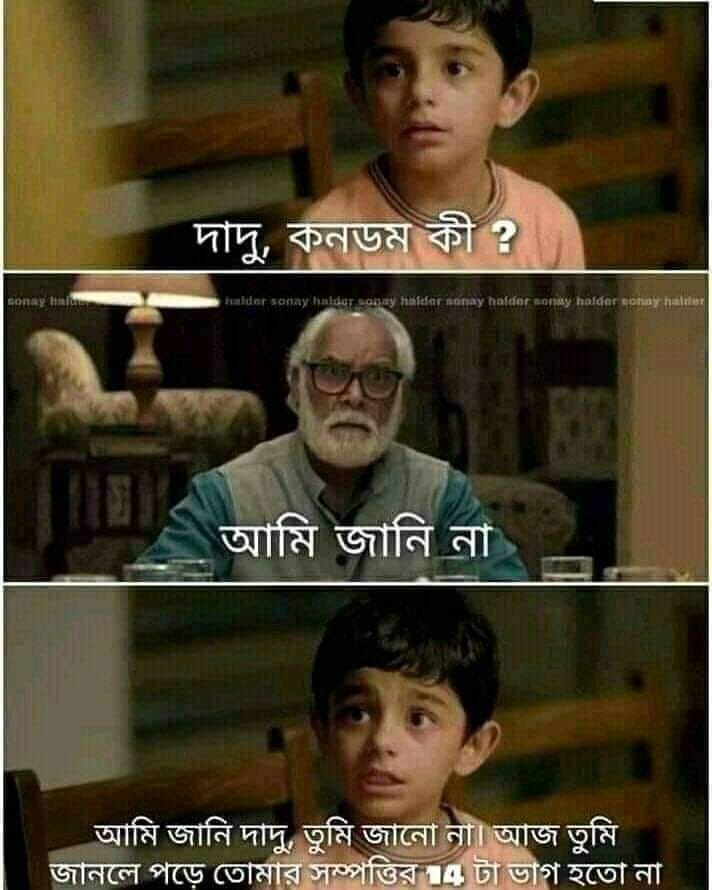
Caption: দাদু, কনডম কী ?    আমি জানি না     আমি জানি দাদু, তুমি জানো না । আজ তুমি জানলে পড়ে তোমার সম্পত্তির 14 টা ভাগ হতো না
Label: non-hate